Aerial crown-view tile of a tropical tree (Barro Colorado Island, Panama), acquired 20250715:
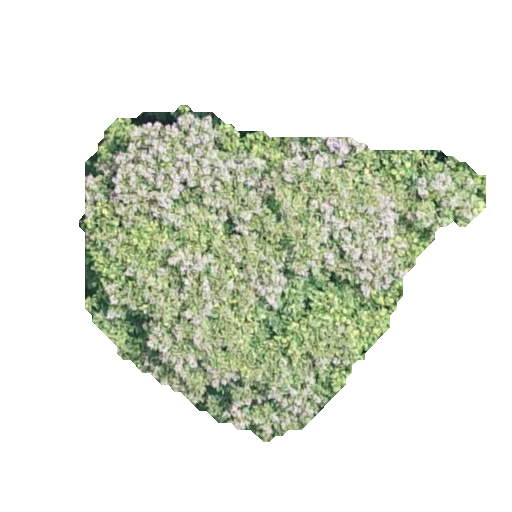
Species: Dipteryx oleifera
GBIF accepted scientific name: Dipteryx oleifera
Crown area: 129.175 m²